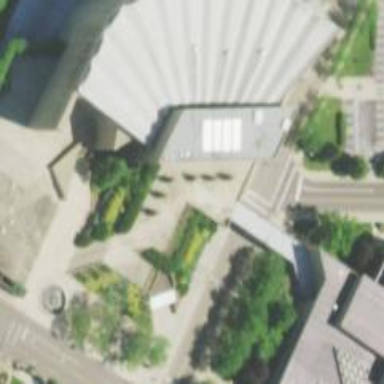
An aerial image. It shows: Arts center housed in building.